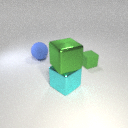
large blue rubber sphere behind small green rubber cube